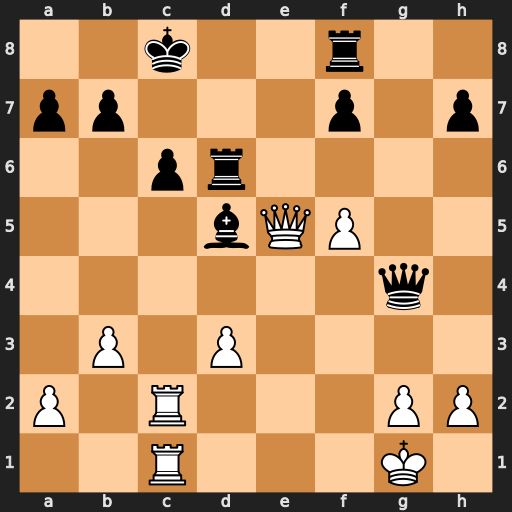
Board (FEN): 2k2r2/pp3p1p/2pr4/3bQP2/6q1/1P1P4/P1R3PP/2R3K1
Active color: w
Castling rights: -
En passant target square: -
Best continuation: Qxd6 Qd4+ Rf2 Rg8 g3